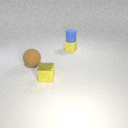
small yellow rubber cube behind large brown rubber sphere